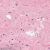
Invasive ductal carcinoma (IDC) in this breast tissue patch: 0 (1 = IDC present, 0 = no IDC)